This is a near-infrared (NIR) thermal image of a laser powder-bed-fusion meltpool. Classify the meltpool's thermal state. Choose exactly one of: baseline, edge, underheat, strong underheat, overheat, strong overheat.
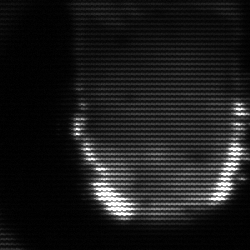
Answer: baseline